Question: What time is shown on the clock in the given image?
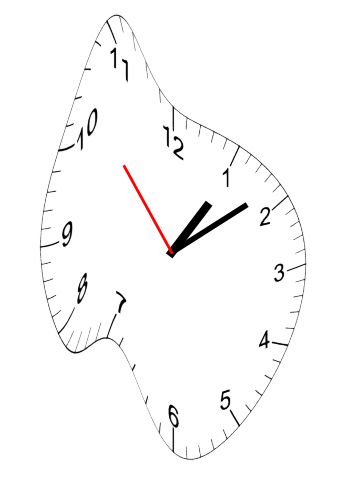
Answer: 01:08:53